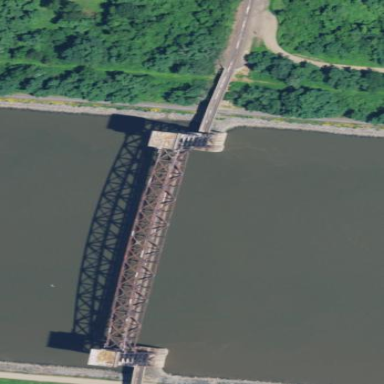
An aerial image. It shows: Movable bridge.